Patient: sex F, age 35
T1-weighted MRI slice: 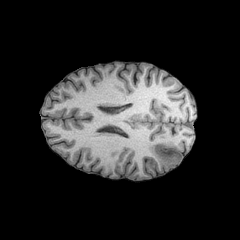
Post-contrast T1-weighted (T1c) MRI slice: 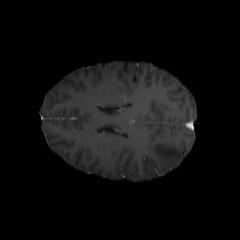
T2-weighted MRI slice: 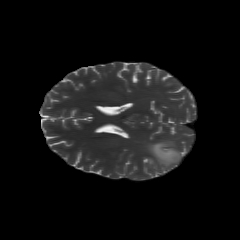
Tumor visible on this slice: yes
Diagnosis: Astrocytoma, IDH-mutant
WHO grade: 2